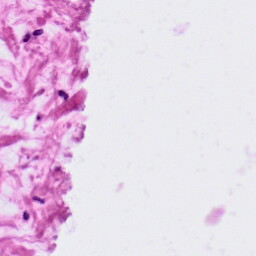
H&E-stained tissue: Ovarian